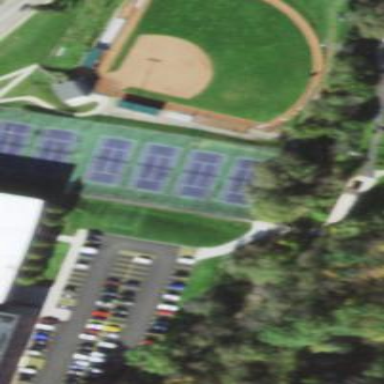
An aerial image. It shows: Tennis court on pitch.